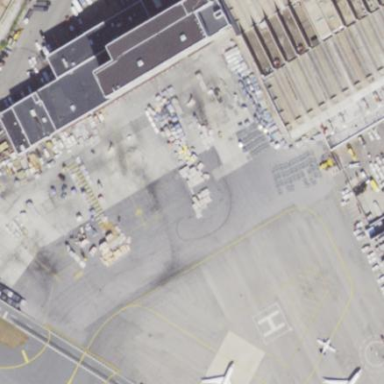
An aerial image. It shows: Apron at the airport.